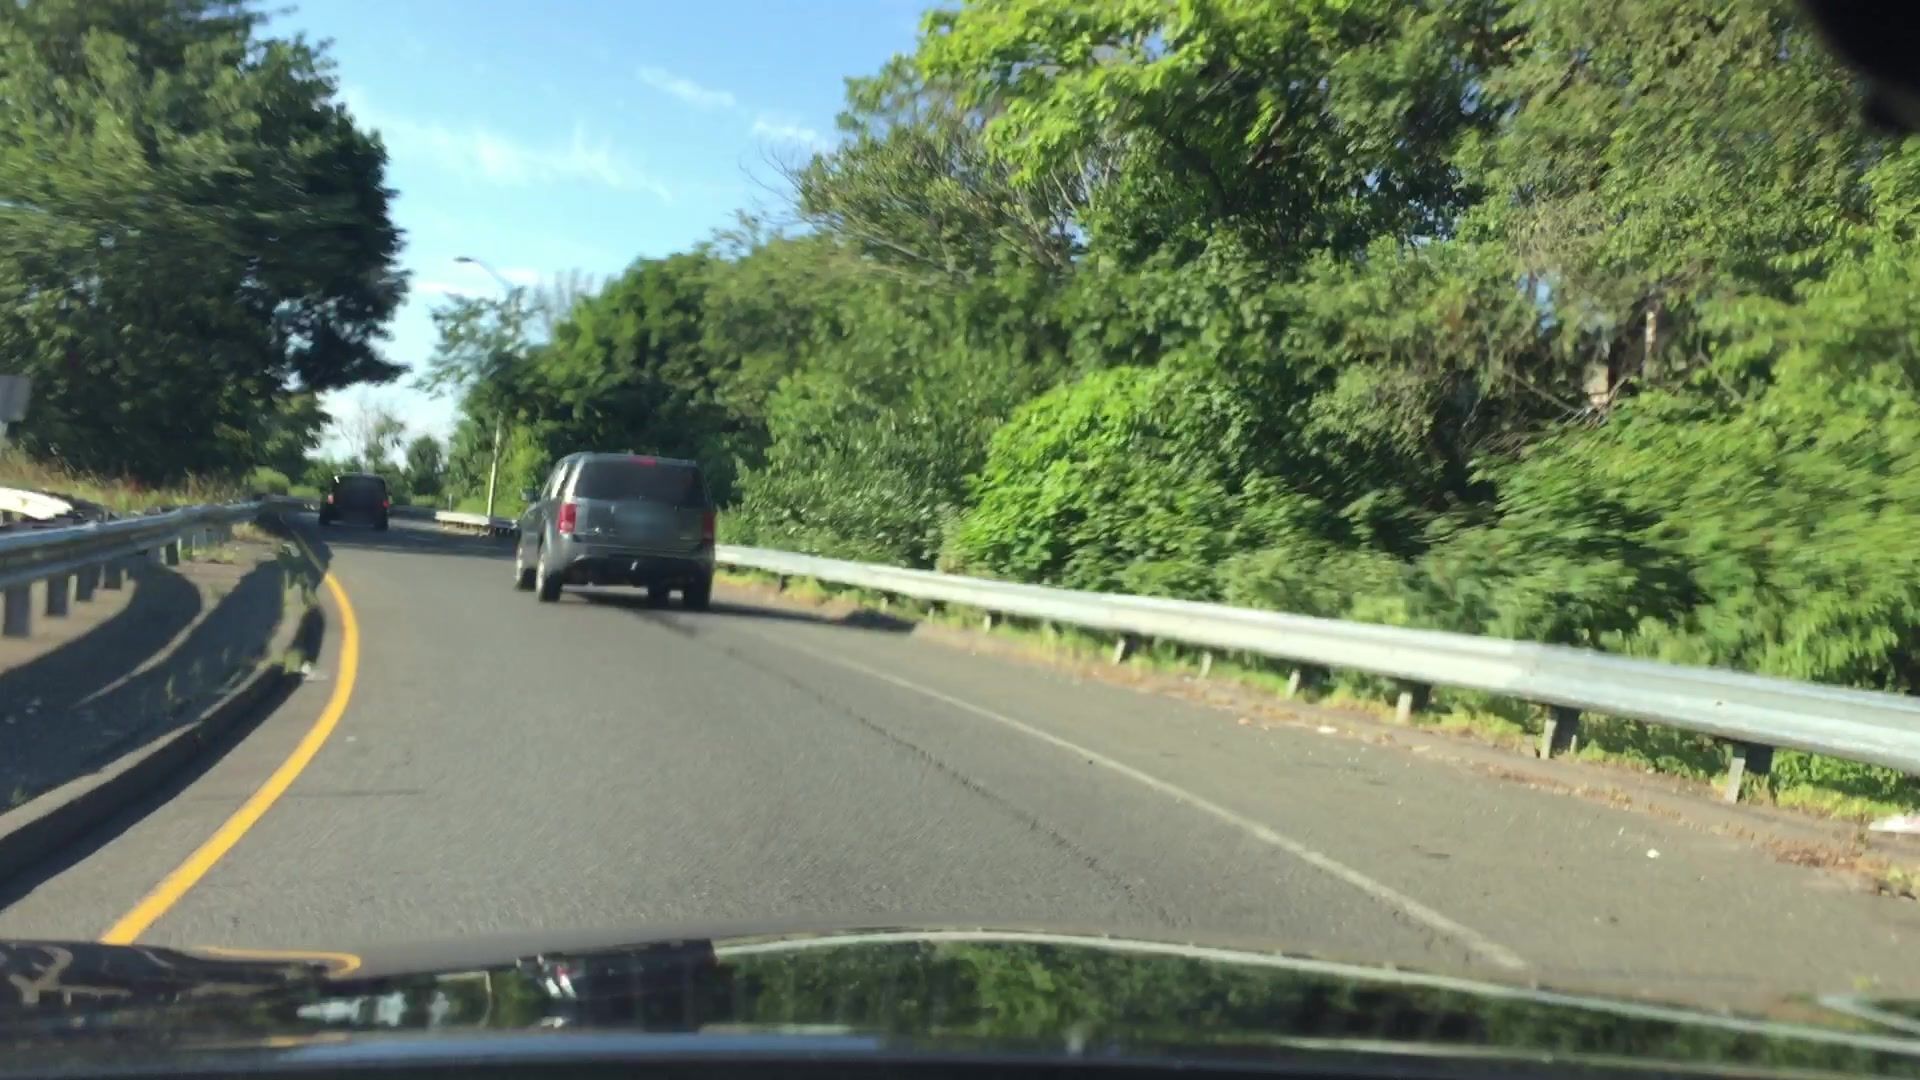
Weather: clear
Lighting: day
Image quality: slightly poor
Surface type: driving surface
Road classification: motorway_link
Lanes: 1
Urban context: urban centre
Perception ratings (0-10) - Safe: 7.21, Lively: 2.82, Beautiful: 8.1, Boring: 6.7, Depressing: 7.35, Wealthy: 1.65